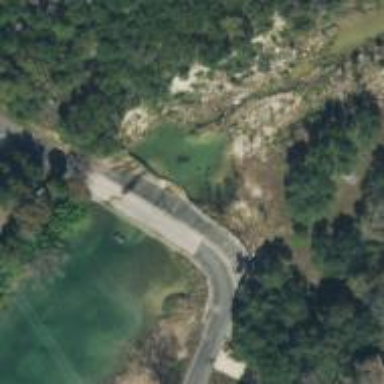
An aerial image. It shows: Culvert tunnel.